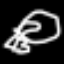
Label: frog